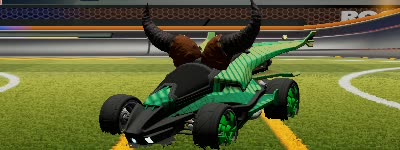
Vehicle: aftershock